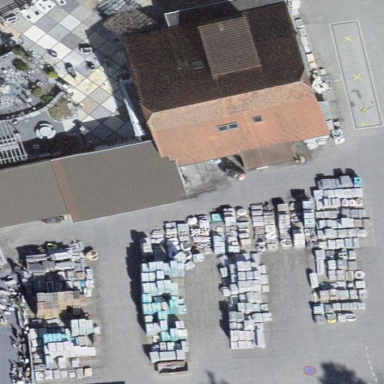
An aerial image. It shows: Industrial building.